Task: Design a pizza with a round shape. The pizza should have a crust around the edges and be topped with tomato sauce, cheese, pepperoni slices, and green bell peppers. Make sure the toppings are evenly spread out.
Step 285:
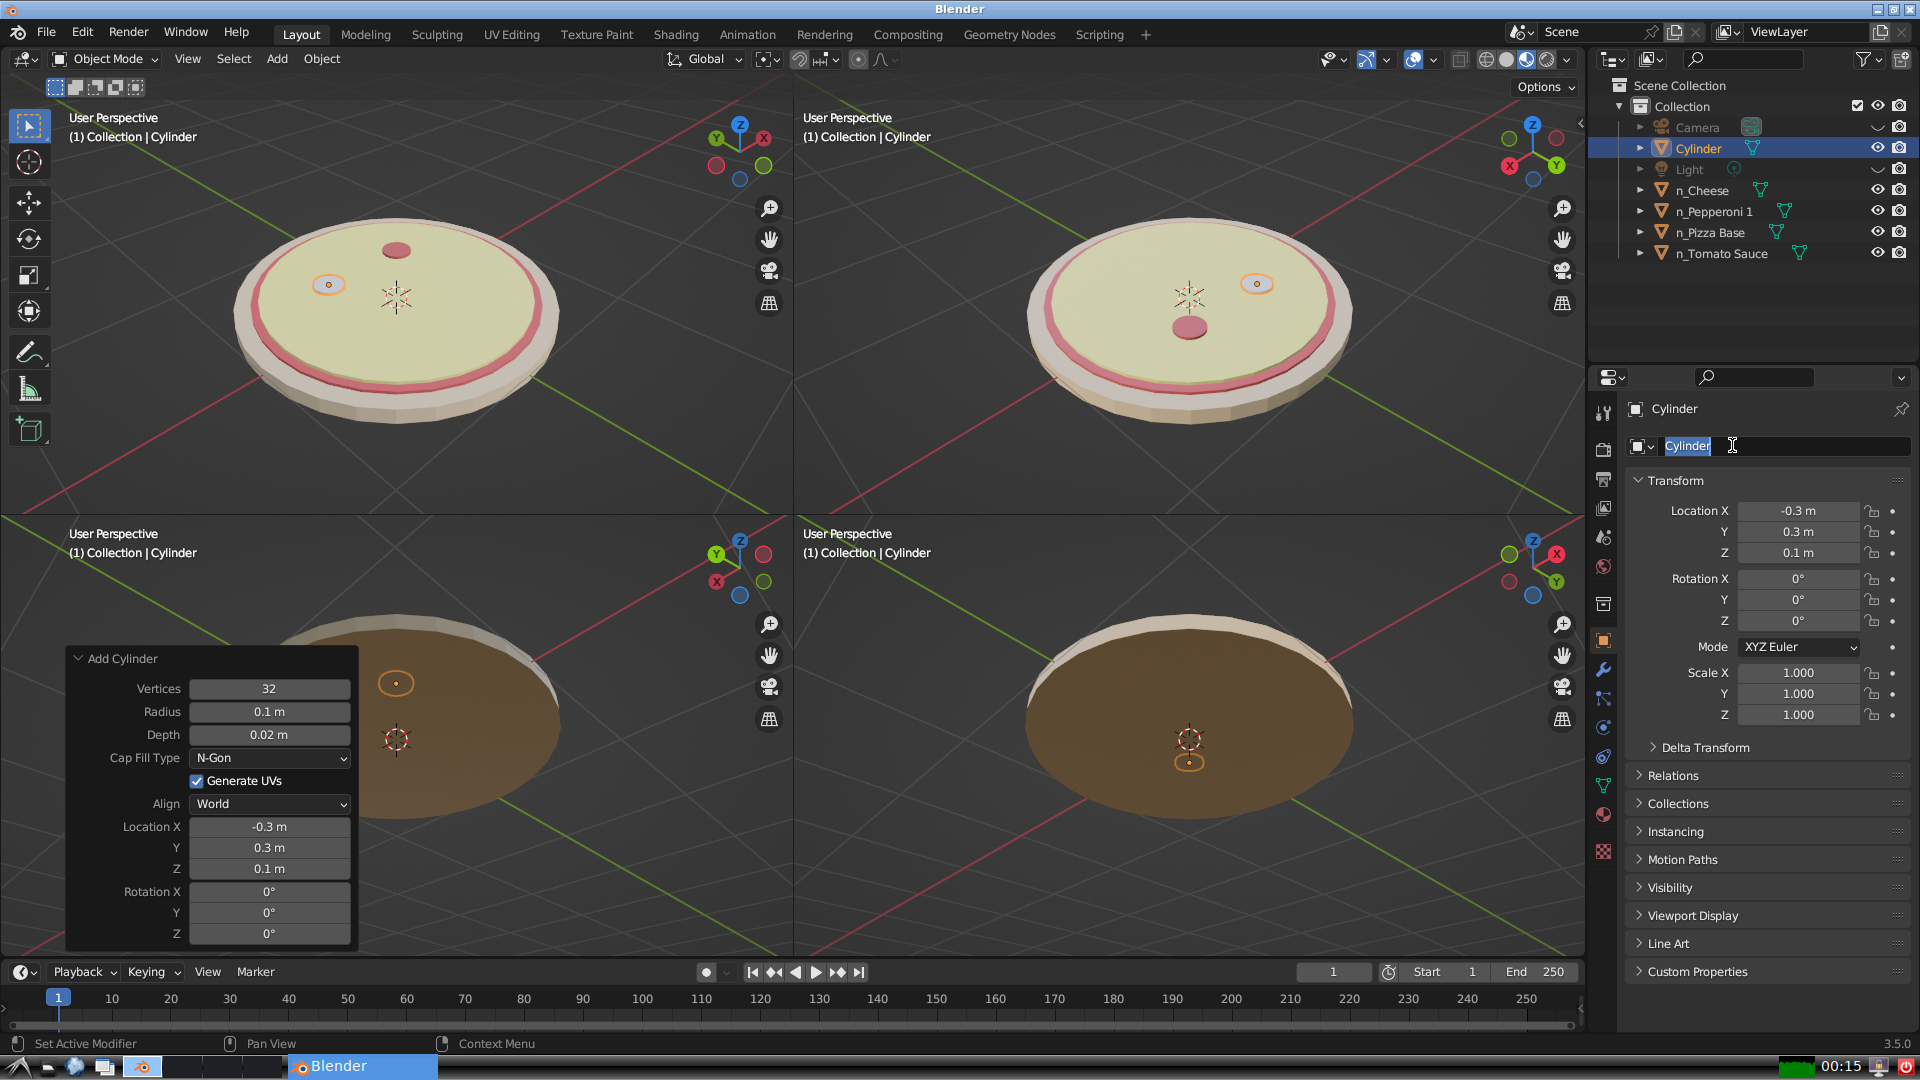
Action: input_text: n_Pepperoni 2